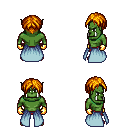
a pixel art fantasy rpg character, male body template, orc, green skin, overskirt, red pants, dark blonde parted hairstyle, gold gloves, four views (front, back, left, right), 2x2 character sprite sheet, small pixel art, hard edges, no anti-aliasing